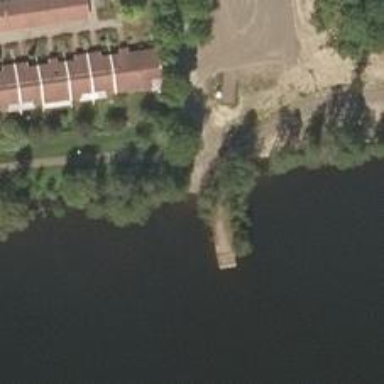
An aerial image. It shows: Slipway on leisure land.